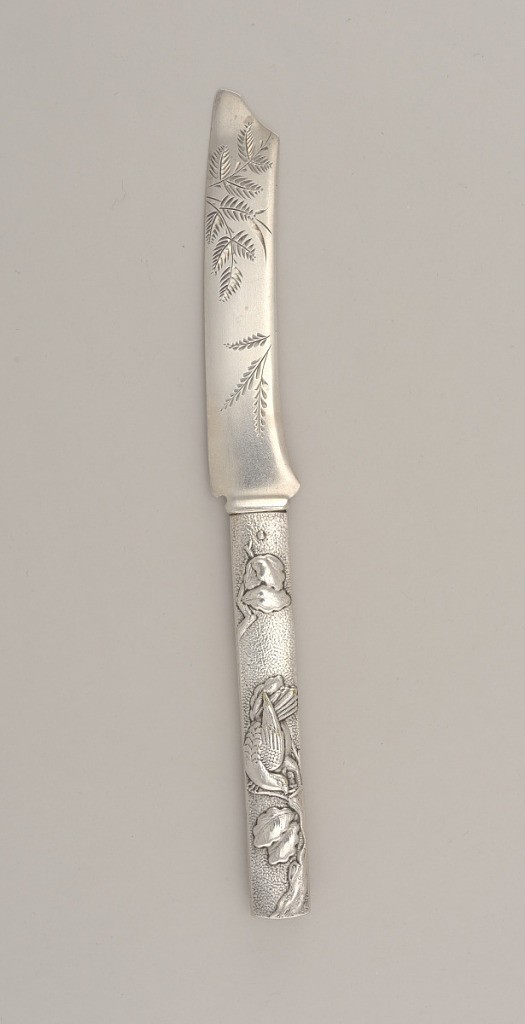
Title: Japonesque Style Pattern Number 5 Frunit Knife
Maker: Gorham Manufacturing Company, Providence, Rhode Island, USA, founded 1818
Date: ca. 1880
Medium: gold plated, silver
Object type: knife
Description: Knife in the form of a Japanese sword; rectangular handle with mottled surface, one side decorated with a dove and tree with leaves; other side depicts fish and kelp. Flat, curved blade with blunt tip, engraved with stylized foliate decoration. Some small areas of copper plate throughout surface of handle.